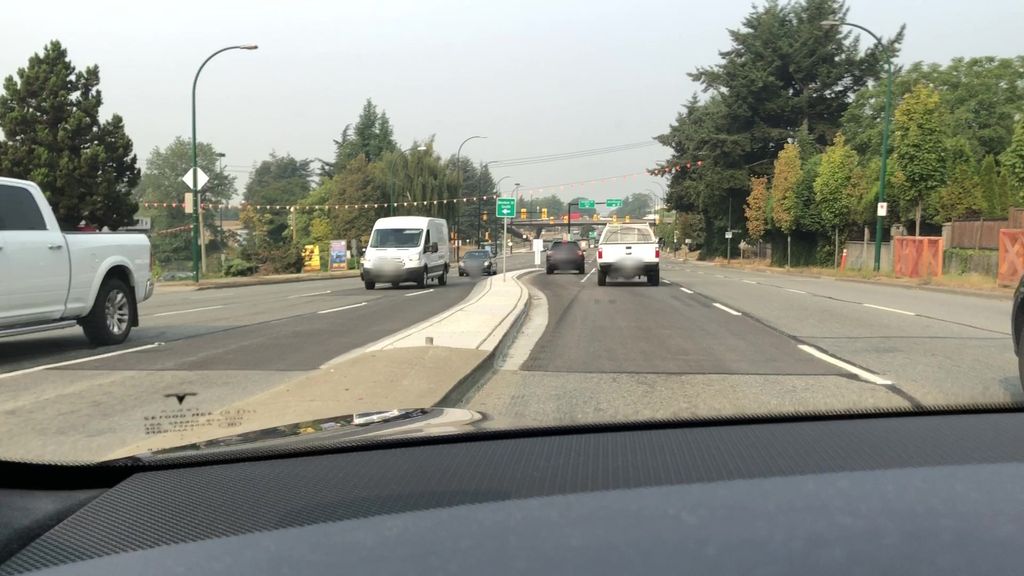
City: vancouver